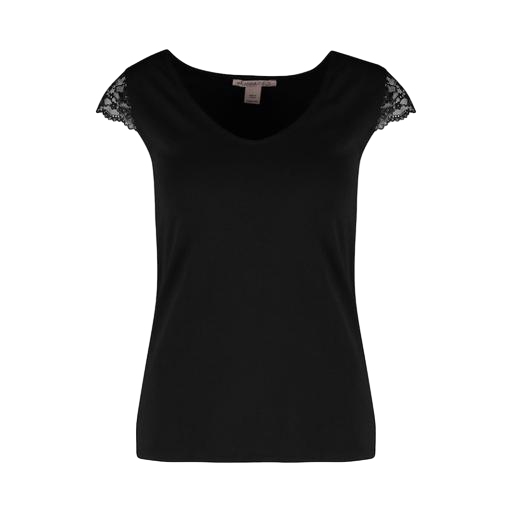
black lace-sleeve v-neck top only macy, black lace-yoke jersey t-shirt, black lace-yoke jersey tee, white background